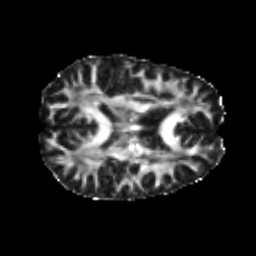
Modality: FA
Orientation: axial
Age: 23
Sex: male
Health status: healthy
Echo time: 0.074 s